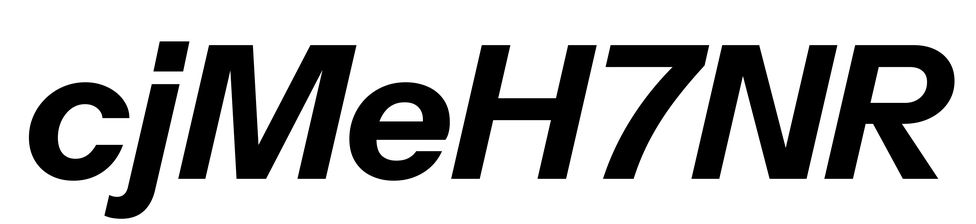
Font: InstrumentSans-Italic_Bold_Italic